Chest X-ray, PA view. Patient: 46 years old, sex F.
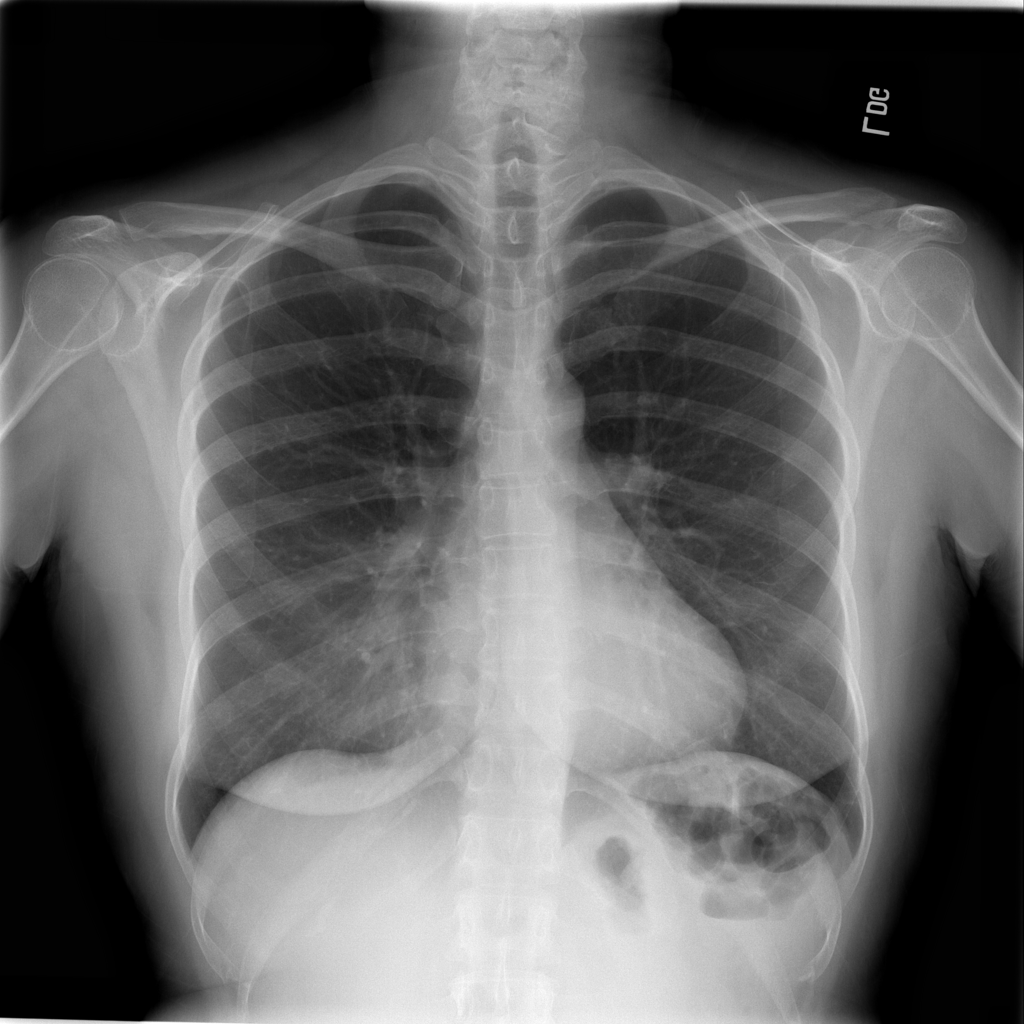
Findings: No Finding